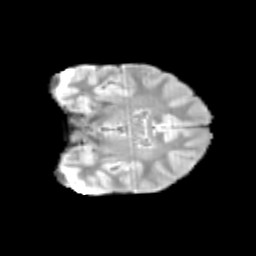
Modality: T2w
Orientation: coronal
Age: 12
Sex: male
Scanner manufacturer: siemens
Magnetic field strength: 3 T
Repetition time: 3.8 s
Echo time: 0.07 s